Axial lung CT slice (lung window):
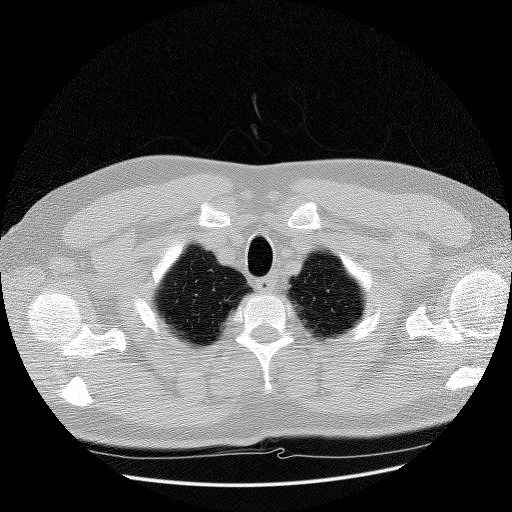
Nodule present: no